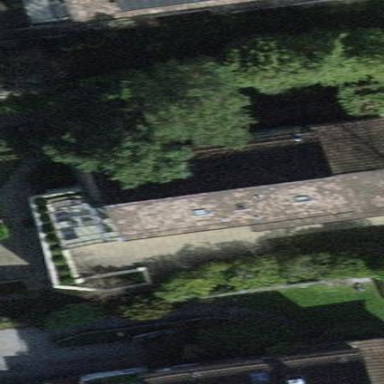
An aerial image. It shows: The building has gabled roof.